Interaction volume radius: 5 \u00c5
Interaction volume height: 25 \u00c5
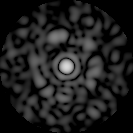
Disorder parameter: 0.8463